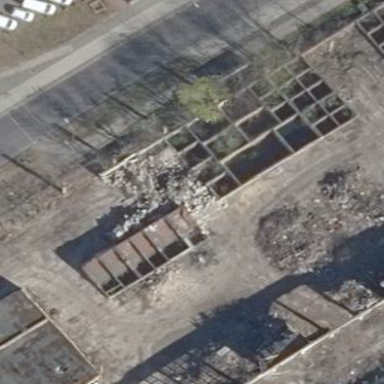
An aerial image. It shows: Ruins of building.